Question: This code
'''
MATCH (n { name: 'Create node' })<-[r*]-(s { name: ';' })
WITH n,s, LENGTH(r) AS depth
RETURN n,s, depth
'''
will return  the number of relationships between first and last nodes. Is it possible to get the nodes that are in between those relationships?
<URL>
(this code does not work in console, only on localhost. query to create nodes
'''
create
(_0 {name:"CREATE"}),
(_1 {name:"("}),
(_2 {name:"node_name"}),
(_3 {name:")"}),
(_4 {name:";"}),
_1-[:CREATE_NODE_COMMAND]->_0,
_2-[:CREATE_NODE_COMMAND]->_1,
_3-[:CREATE_NODE_COMMAND]->_2,
_4-[:CREATE_NODE_COMMAND]->_3
)
'''
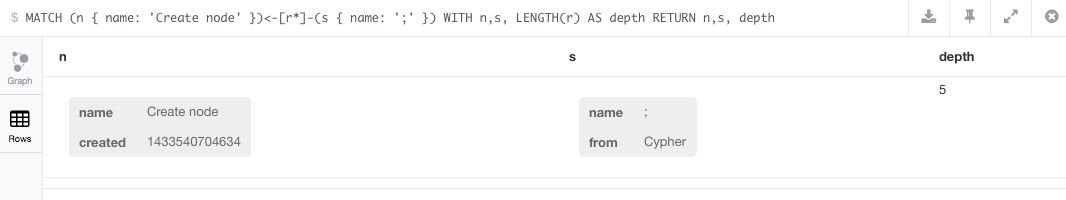
Answer: You could augment your match statement to match the entire path from to and then you could use the 'nodes' function on the path to return the collection of nodes in order (from n to s). If you want just the nodes between the start and end nodes you could return the collection form the second to the second last only.
'''
MATCH p=(n { name: 'Create node' })<-[r*]-(s { name: ';' })
WITH n,s, size(r) as depth, length(p) as depth2, nodes(p) as nodes
RETURN n,s, depth, depth2, nodes[1..length(nodes)-1]
'''
'size()' can be used to return the number of elements in a collection whereas 'length()' should only be used to return the length of a path or a string. Its use on other objects (collections and patterns) may be deprecated in future neo4j versions; currently supported for backwards compatibility.